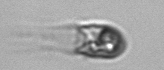
Label: Balanion